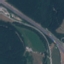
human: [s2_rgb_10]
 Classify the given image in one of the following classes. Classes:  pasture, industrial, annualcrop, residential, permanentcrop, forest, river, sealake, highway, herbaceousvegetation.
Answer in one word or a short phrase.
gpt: Highway